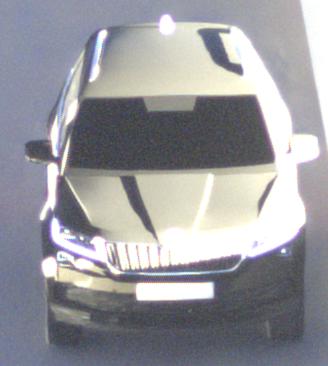
Make: Skoda
Model: Kodiaq 1.4 TSI
Detailed model: Kodiaq
Model produced from: 2017/03
Model produced until: 2018/05
Doors: 5
Color: black
Road condition: dry road
Daytime: sunrise or sunset
Contrast: high contrast